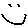
Label: smiley face